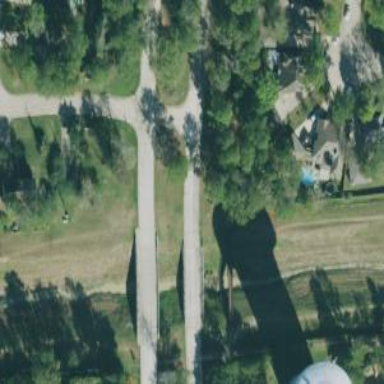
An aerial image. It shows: Secondary road crossing bridge.